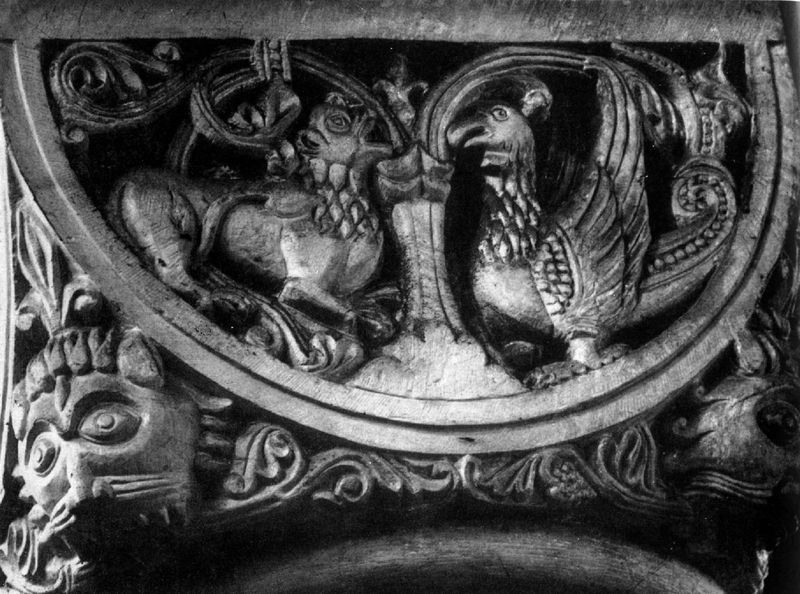
Titel: Hamersleben, ehem. Augustiner - Stiftskirche St. Pankratius
Standort: Hamersleben (EU - D - Sachsen-Anhalt)
Schlagwörter: adler, baum, vogel, tiere, ornament, augen, stein, spiegelung, vögel, kirche, ranken, relief, bogen, symmetrie, plastik, maske, kapitell, halbkreis, halbrund, fisch, fabelwesen, greif, löwe, rosetten, monster, masken, fabeltiere, steinsäule